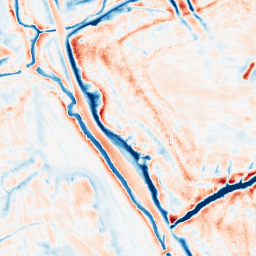
Category: edge_preserving
Decomposition family: bilateral
Decomposition parameters: d: 21
sigma_color: 150
sigma_space: 25
Upsampling method: sinc_hamming
Upsampling parameters: scale: 2
kernel_size: 16
Upsampling scale: 2